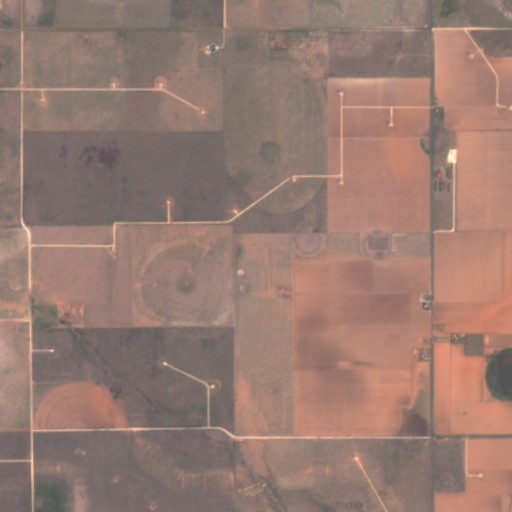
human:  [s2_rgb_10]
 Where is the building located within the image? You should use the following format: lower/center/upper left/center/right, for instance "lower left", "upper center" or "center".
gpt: The building is located in the right of the image.
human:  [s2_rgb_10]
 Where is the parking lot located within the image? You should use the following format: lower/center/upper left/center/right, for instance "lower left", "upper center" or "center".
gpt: There is no parking lot in the image.